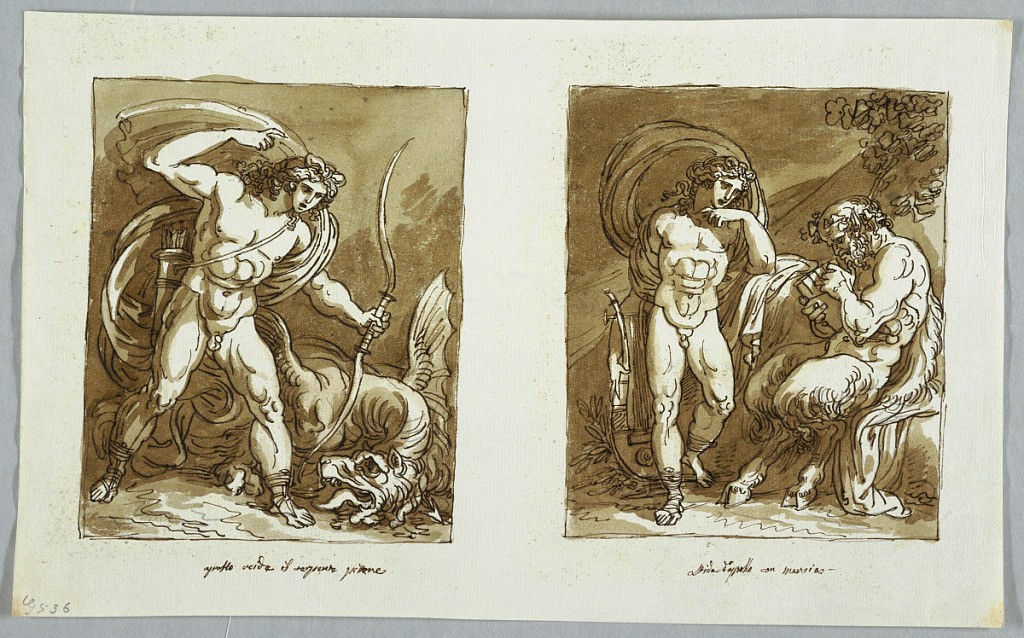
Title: Drawing
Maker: Felice Giani, Italian, 1758–1823
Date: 1810-1820
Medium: Black chalk, pen, brush, dark brown watercolor on paper.
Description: Horizontal rectangle. At left, Apollo stands beside the doomed dragon; right, Apollo standing with the lyre and listens to the Satyr playing his flute.